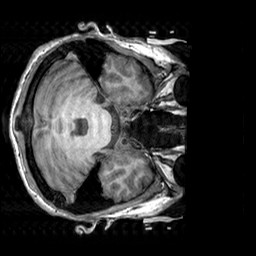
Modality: T1w
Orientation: axial
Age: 26
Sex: male
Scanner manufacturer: siemens
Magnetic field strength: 3 T
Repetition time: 2.3 s
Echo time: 0.00303 s